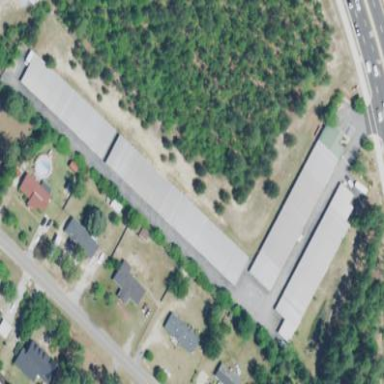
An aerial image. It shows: Storage rental shop.